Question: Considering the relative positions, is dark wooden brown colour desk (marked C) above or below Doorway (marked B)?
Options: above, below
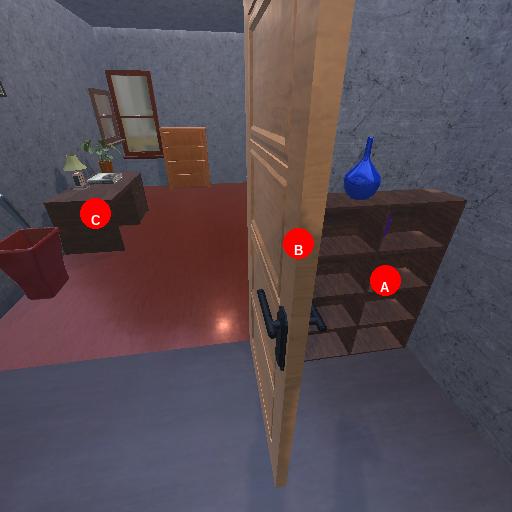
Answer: above